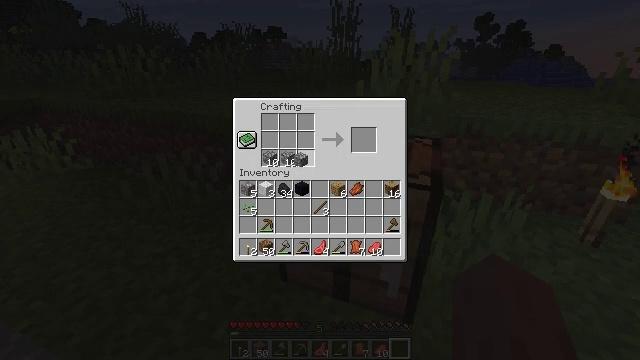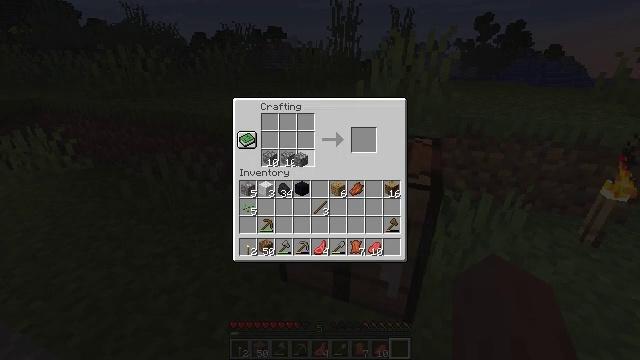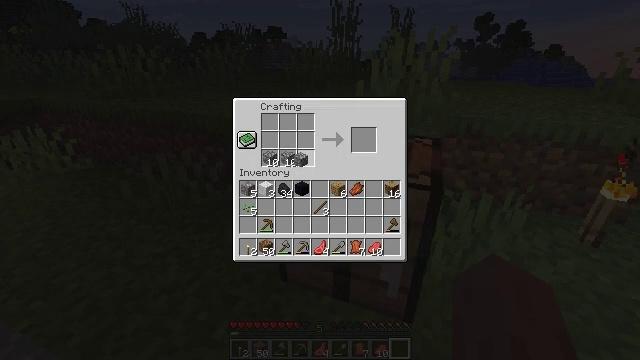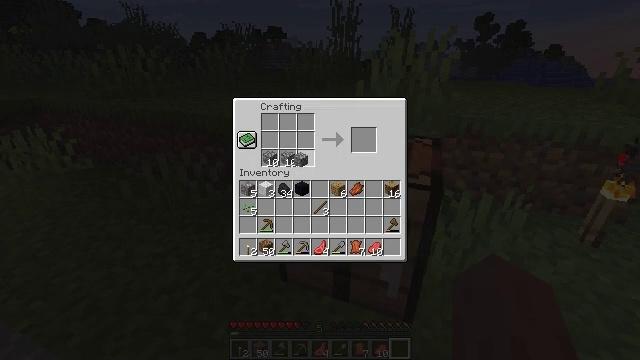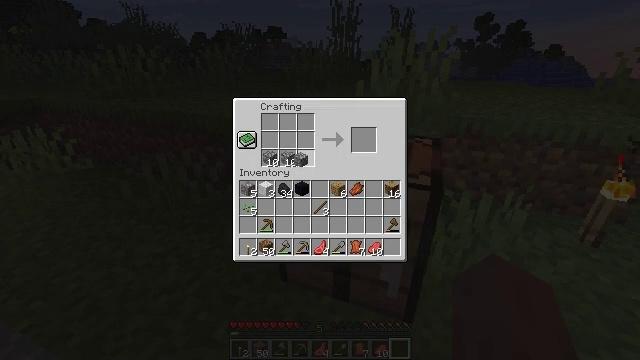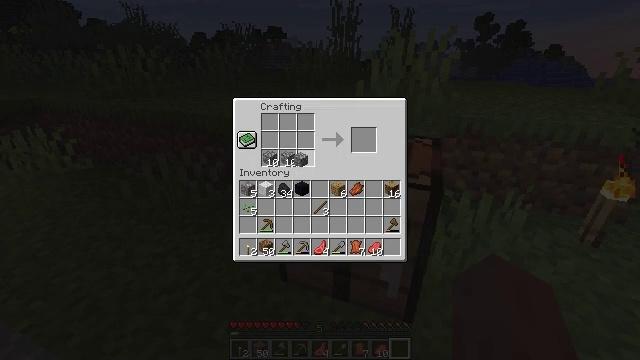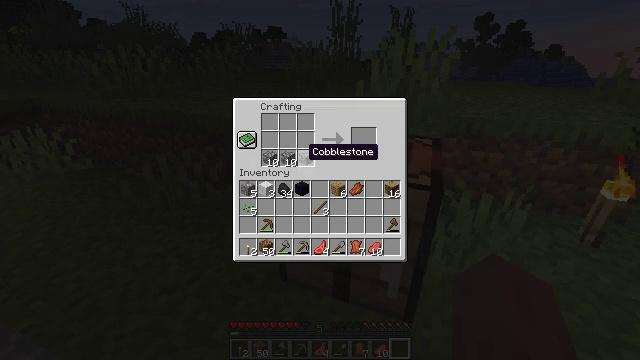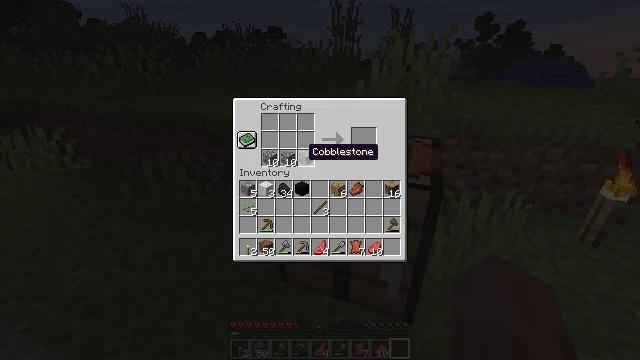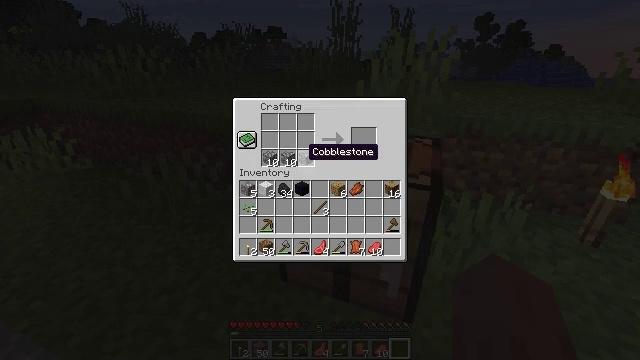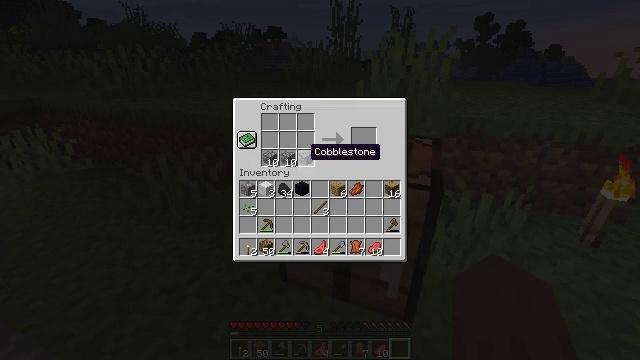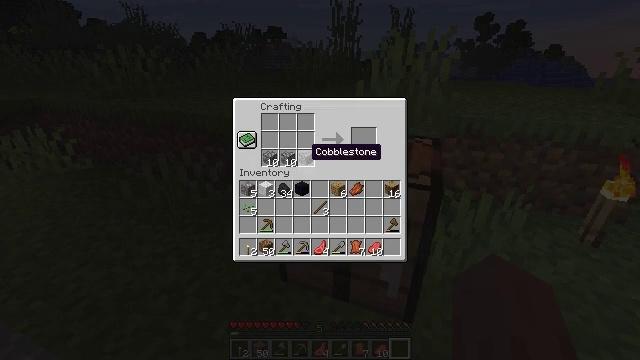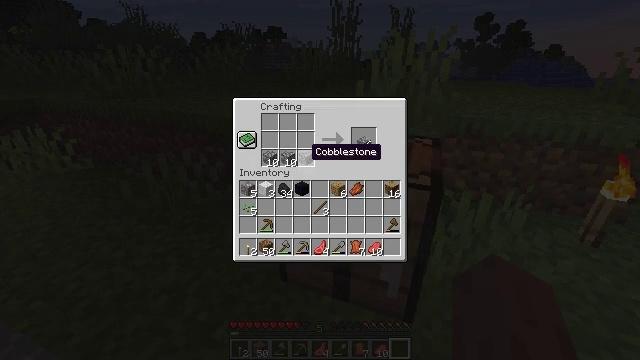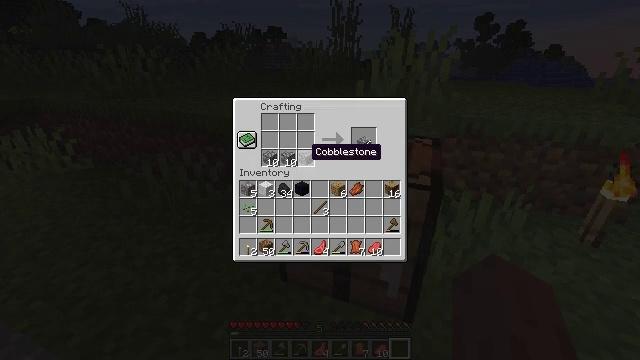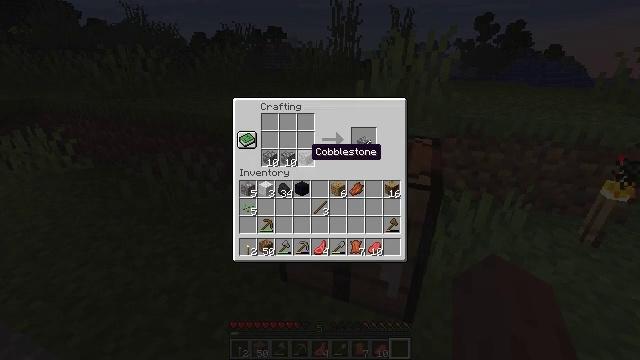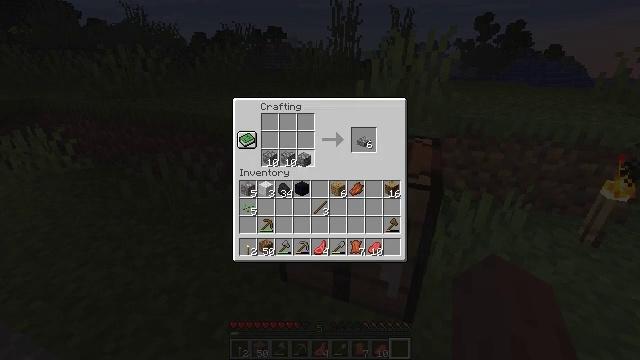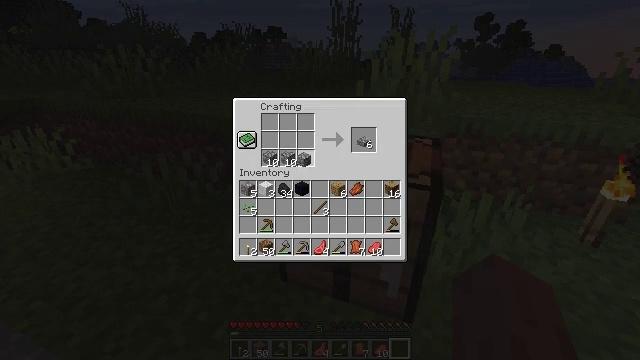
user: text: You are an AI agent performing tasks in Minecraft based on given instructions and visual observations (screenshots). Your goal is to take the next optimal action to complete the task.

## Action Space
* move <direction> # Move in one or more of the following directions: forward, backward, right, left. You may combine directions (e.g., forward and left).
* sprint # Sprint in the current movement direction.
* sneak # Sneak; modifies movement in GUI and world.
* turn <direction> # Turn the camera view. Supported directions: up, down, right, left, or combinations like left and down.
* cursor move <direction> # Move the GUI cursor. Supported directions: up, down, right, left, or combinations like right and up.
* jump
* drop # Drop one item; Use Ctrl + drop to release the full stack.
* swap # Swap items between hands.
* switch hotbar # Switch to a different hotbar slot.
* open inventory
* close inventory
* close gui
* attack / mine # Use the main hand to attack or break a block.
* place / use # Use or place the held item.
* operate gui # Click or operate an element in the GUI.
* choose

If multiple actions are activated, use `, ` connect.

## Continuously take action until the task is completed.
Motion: motion action
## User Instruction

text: Craft a cobblestone slab.
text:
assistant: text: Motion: no_op
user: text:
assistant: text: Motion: no_op
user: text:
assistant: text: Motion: no_op
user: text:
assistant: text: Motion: operate gui
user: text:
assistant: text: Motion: operate gui
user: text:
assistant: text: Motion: no_op
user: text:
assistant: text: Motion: no_op
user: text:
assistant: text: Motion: no_op
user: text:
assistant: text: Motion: no_op
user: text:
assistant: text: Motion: no_op
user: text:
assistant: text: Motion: no_op
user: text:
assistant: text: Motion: no_op
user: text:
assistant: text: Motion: no_op
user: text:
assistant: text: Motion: operate gui
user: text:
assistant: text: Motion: operate gui
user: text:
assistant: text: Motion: cursor move left, operate gui
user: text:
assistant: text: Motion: no_op
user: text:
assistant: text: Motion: no_op
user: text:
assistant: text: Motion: operate gui
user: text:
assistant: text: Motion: operate gui
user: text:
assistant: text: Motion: operate gui
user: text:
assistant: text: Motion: no_op
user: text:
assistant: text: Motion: operate gui
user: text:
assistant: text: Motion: operate gui
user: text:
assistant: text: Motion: operate gui
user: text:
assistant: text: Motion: cursor move left
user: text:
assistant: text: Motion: no_op
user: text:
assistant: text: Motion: no_op
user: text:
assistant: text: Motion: operate gui
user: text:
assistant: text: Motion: operate gui